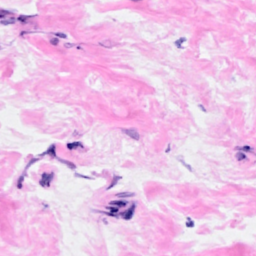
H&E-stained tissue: Breast